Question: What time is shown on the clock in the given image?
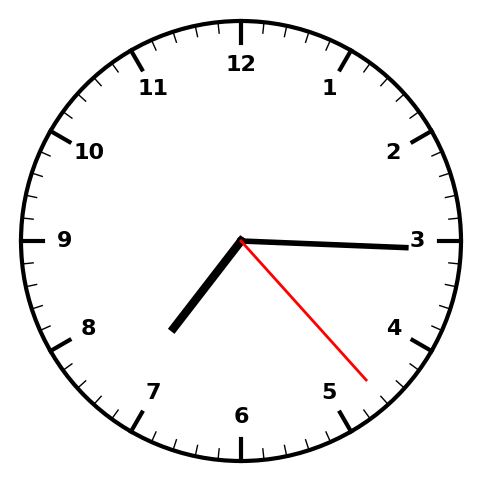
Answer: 07:15:23